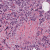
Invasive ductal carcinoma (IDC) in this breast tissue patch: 1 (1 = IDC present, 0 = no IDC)